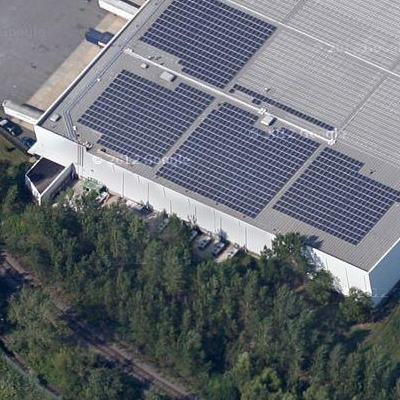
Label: Industry